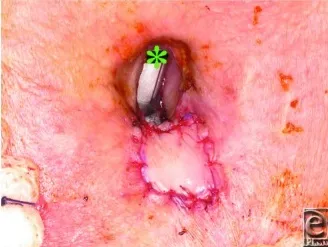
First operation. (b) Mucosal graft measuring 15 x 20 mm. Indicates endotracheal tube.
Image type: medical_photograph (other_medical_photograph)